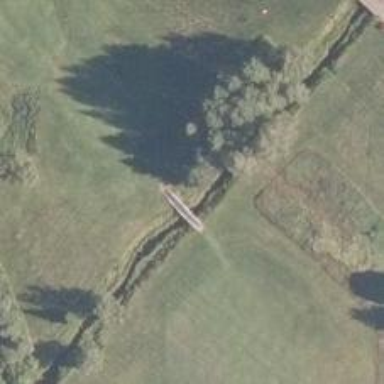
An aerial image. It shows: Footway bridge.